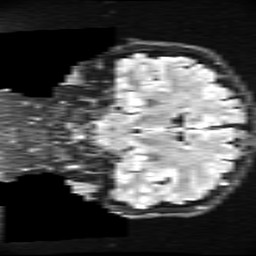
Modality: FLAIR
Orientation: coronal
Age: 22
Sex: male
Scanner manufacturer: ge
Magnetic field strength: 3 T
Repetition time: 11 s
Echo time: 0.1497 s